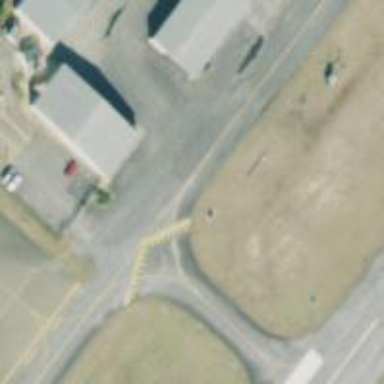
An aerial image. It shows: Image of taxiway at airport.